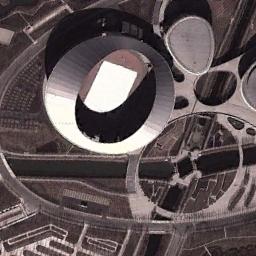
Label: stadium